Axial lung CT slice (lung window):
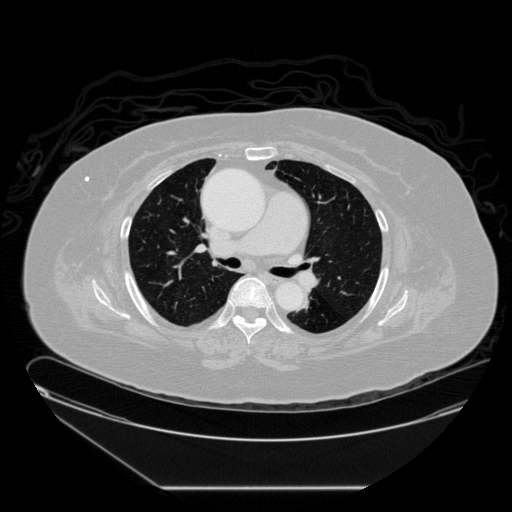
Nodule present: no